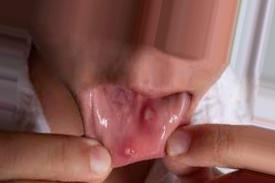
Condition: Mouth Ulcer